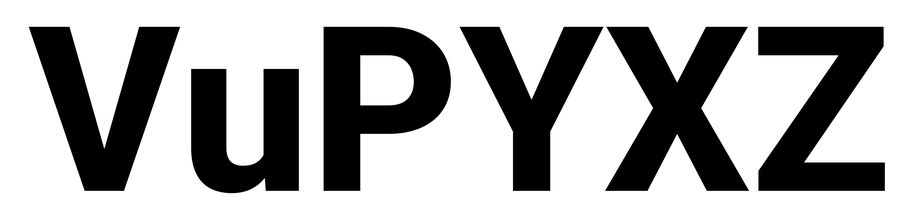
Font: Roboto_ExtraBold